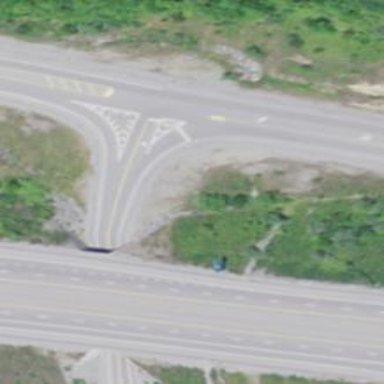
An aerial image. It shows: Road with stop sign.